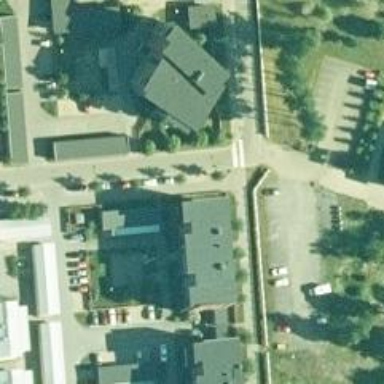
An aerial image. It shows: Asphalt cycleway track.